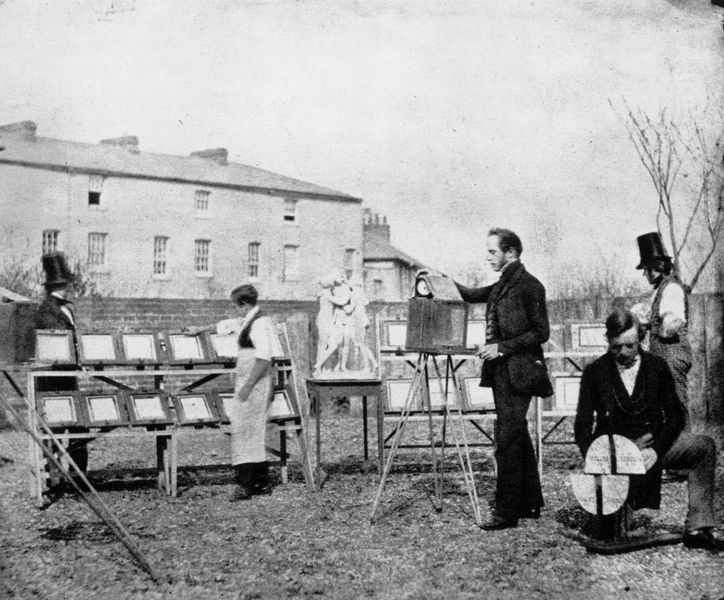
Titel: Das Atelier Talbots in Reading
Künstler: William Henry Fox Talbot
Schlagwörter: baum, gruppe, hand, mann, schatten, schurz, bäume, landschaft, menschen, sitzen, äste, fenster, grau, hut, hüte, licht, männer, schwarz, szene, tisch, vordergrund, weiss, dach, gebäude, gras, haus, park, rasen, tuch, wiese, zaun, zylinder, anzug, anzüge, bart, hemd, jacke, jung, regal, architektur, rahmen, stehen, feld, büsche, sonne, figur, familie, scheitel, arbeit, schornstein, garten, skulptur, statue, schürze, sommer, bilder, fassade, arbeiten, mauer, kahl, grazien, draussen, atelier, staffelei, gestell, plastik, junge, knöpfe, foto, fotografie, photographie, außen, auslage, künstler, schwarzweiß, knien, bedienung, kunst, photo, ausstellung, skulpturen, plastiken, statuen, anwesen, knieen, ständer, platten, aufnahme, akademie, bildhauer, dokumentation, versuch, tafeln, gerüste, fotograf, fotoapparat, kamera, stativ, goto, fotografieren, assistent, gehilfe, pleine air, einstellung, tafelnd, fotografeur, gras vordergrund, himmel drei  grazien